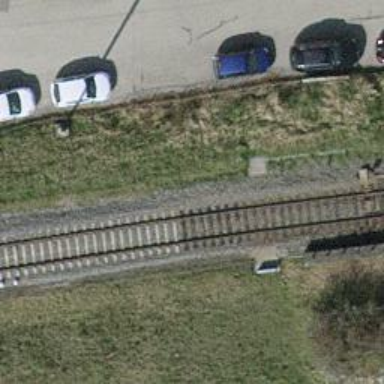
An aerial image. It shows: Single railway track with electrified contact line.